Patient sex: M
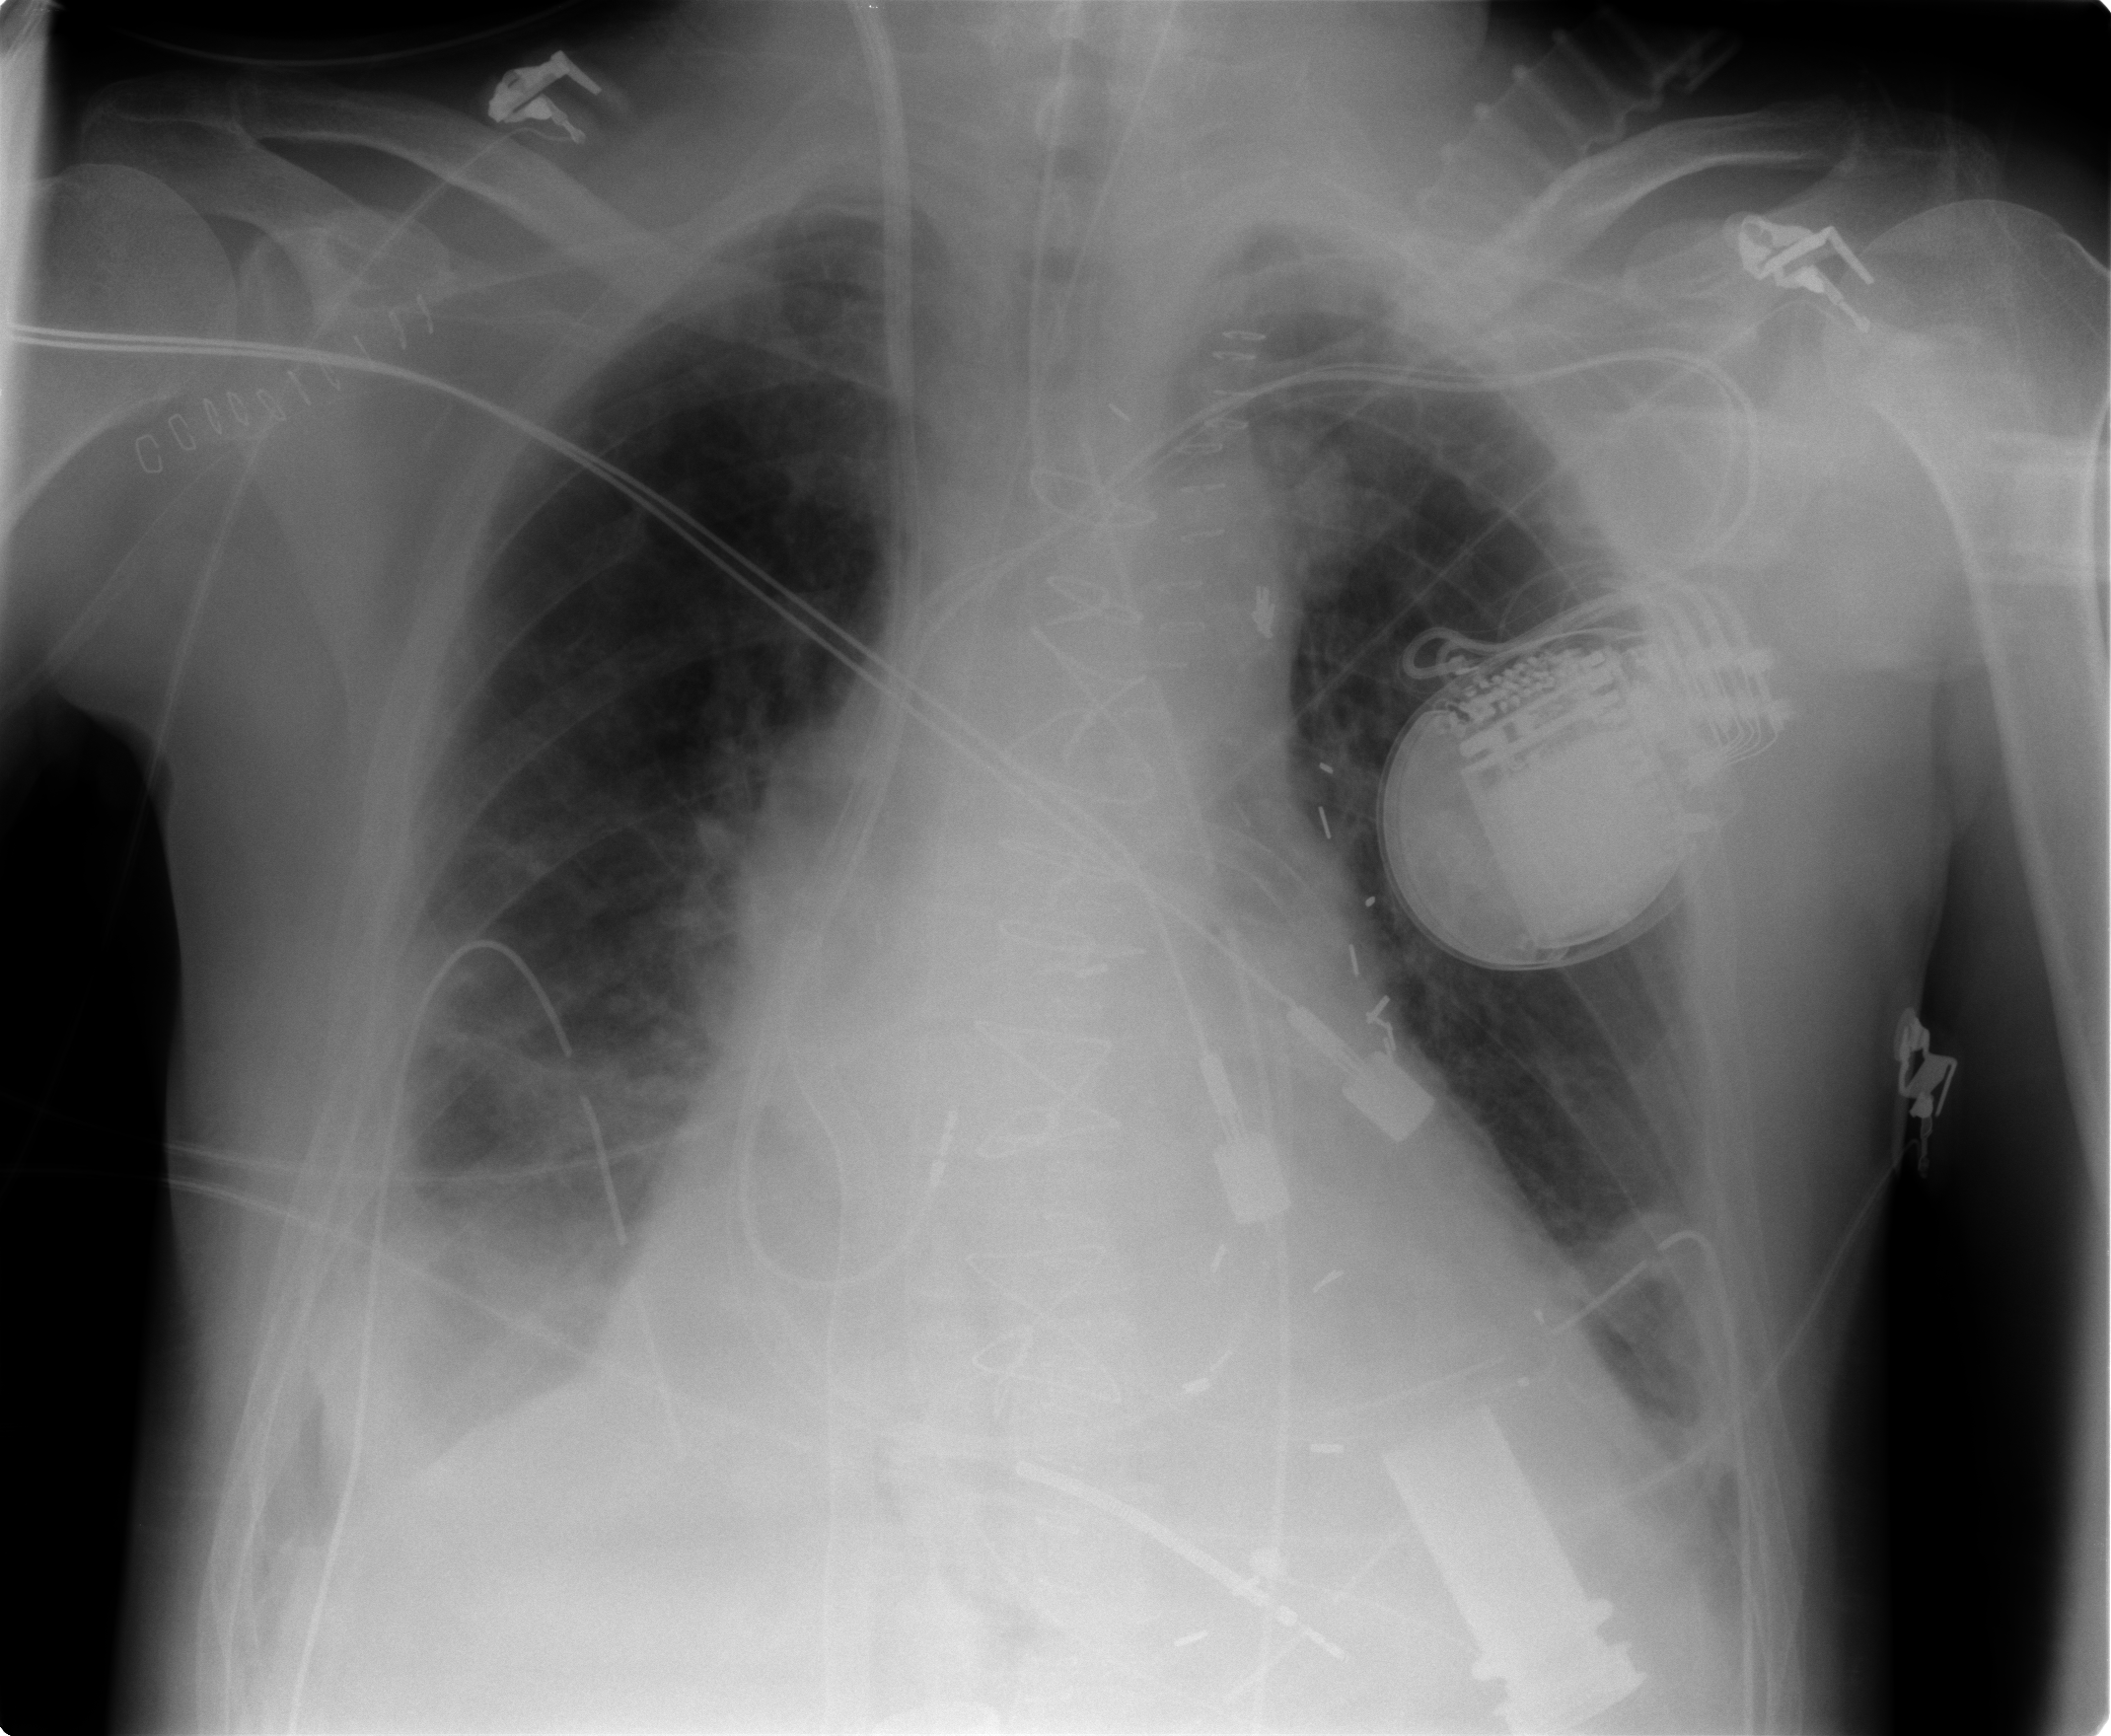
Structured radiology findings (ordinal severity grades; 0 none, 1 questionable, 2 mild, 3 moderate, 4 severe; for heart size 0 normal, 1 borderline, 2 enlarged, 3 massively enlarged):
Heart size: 3
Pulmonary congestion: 2
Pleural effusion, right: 1
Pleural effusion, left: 0
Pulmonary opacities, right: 1
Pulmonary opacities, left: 0
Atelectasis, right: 2
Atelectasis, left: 1